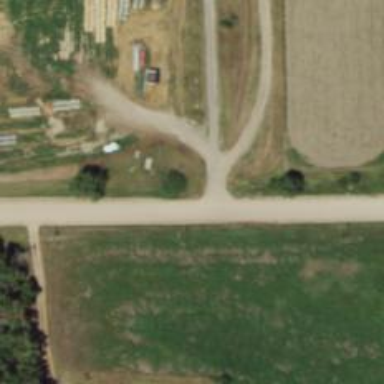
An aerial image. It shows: Unclassified road.